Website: bh-photo
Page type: receipt
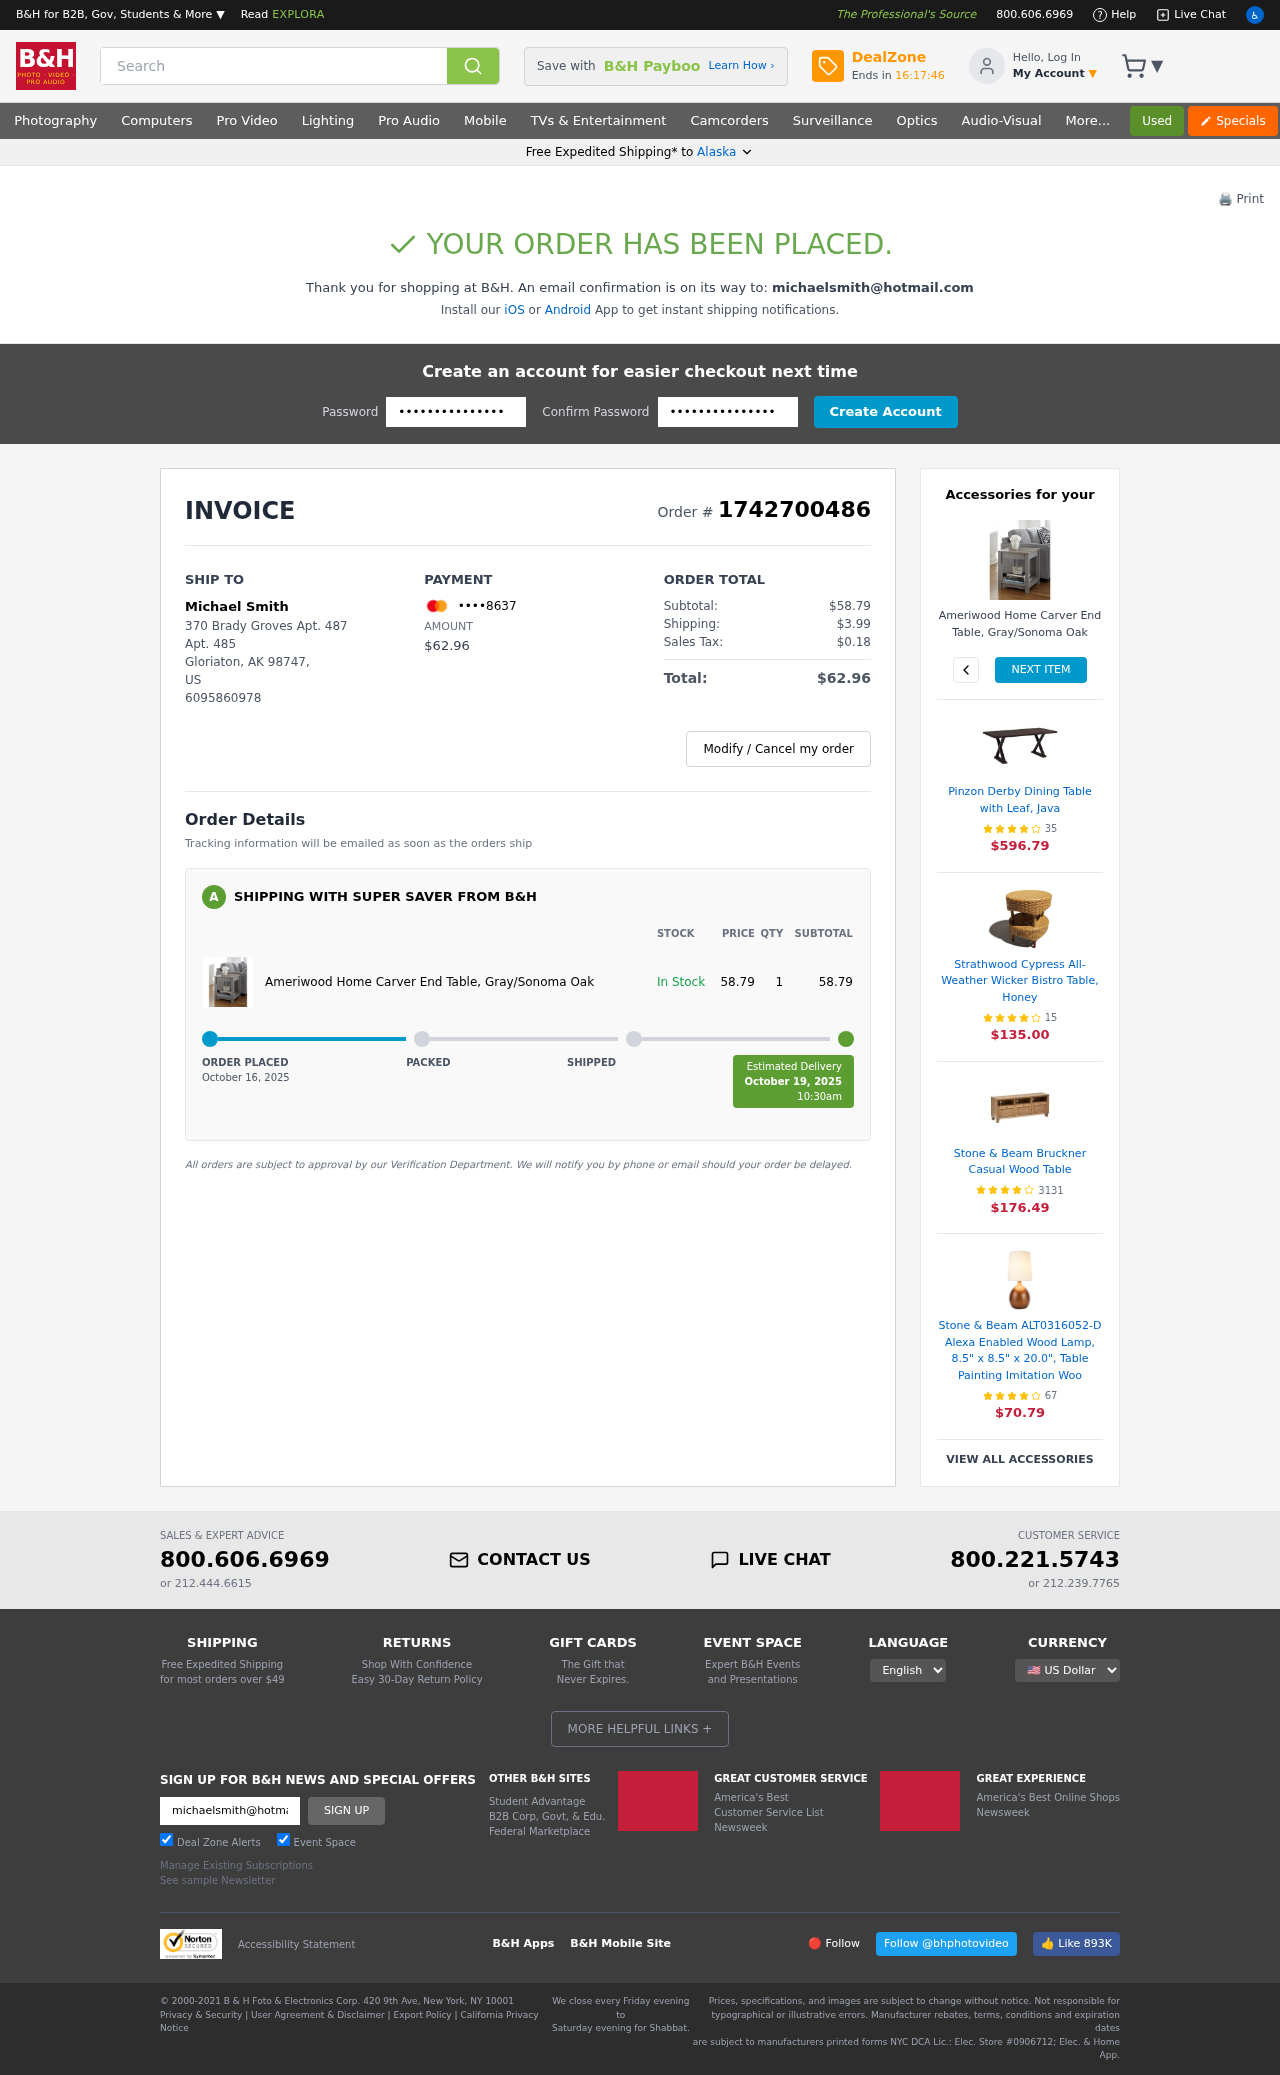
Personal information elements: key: PII_CARD_LAST4
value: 8637
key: PII_CITY
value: Gloriaton
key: PII_EMAIL
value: michaelsmith@hotmail.com
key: PII_FULLNAME
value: Michael Smith
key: PII_PHONE
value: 6095860978
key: PII_POSTCODE
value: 98747
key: PII_STATE
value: Alaska
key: PII_STATE_ABBR
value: AK
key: PII_STREET
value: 370 Brady Groves Apt. 487
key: PII_STREET2
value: Apt. 485
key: PII_COUNTRY_CODE
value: US
Product elements: key: PRODUCT1_NAME
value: Ameriwood Home Carver End Table, Gray/Sonoma Oak
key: PRODUCT1_PRICE
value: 58.79
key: PRODUCT1_QUANTITY
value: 1
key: PRODUCT1_NAME2
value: Ameriwood Home Carver End Table, Gray/Sonoma Oak
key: PRODUCT2_NAME
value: Pinzon Derby Dining Table with Leaf, Java
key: PRODUCT2_NUM_RATINGS
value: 35
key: PRODUCT2_PRICE
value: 596.79
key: PRODUCT3_NAME
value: Strathwood Cypress All-Weather Wicker Bistro Table, Honey
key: PRODUCT3_NUM_RATINGS
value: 15
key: PRODUCT3_PRICE
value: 135.00
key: PRODUCT4_NAME
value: Stone & Beam Bruckner Casual Wood Table
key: PRODUCT4_NUM_RATINGS
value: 3131
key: PRODUCT4_PRICE
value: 176.49
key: PRODUCT5_NAME
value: Stone & Beam ALT0316052-D Alexa Enabled Wood Lamp, 8.5" x 8.5" x 20.0", Table Painting Imitation Woo
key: PRODUCT5_NUM_RATINGS
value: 67
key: PRODUCT5_PRICE
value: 70.79
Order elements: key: ORDER_ID
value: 1742700486
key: ORDER_TOTAL
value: $62.96
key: ORDER_SUBTOTAL
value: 58.79
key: ORDER_SUBTOTAL
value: $58.79
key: ORDER_SHIPPING_COST
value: $3.99
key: ORDER_TAX
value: $0.18
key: ORDER_DATE
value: October 16, 2025
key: ORDER_DELIVERY_DATE
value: October 19, 2025
Search elements: key: HEADER_SEARCH
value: Search